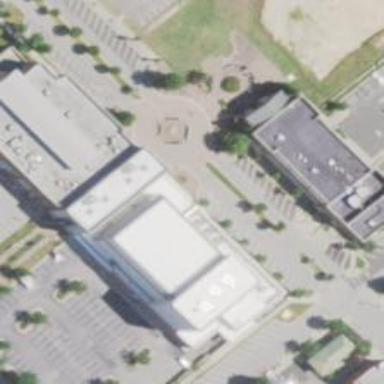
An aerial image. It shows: Arts centre building.